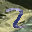
Label: 2